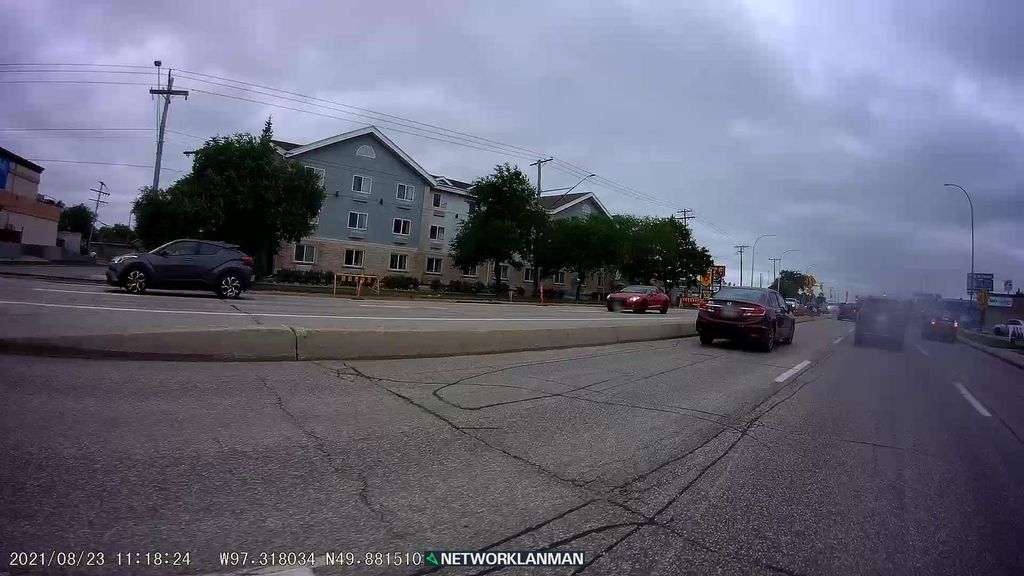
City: winnipeg